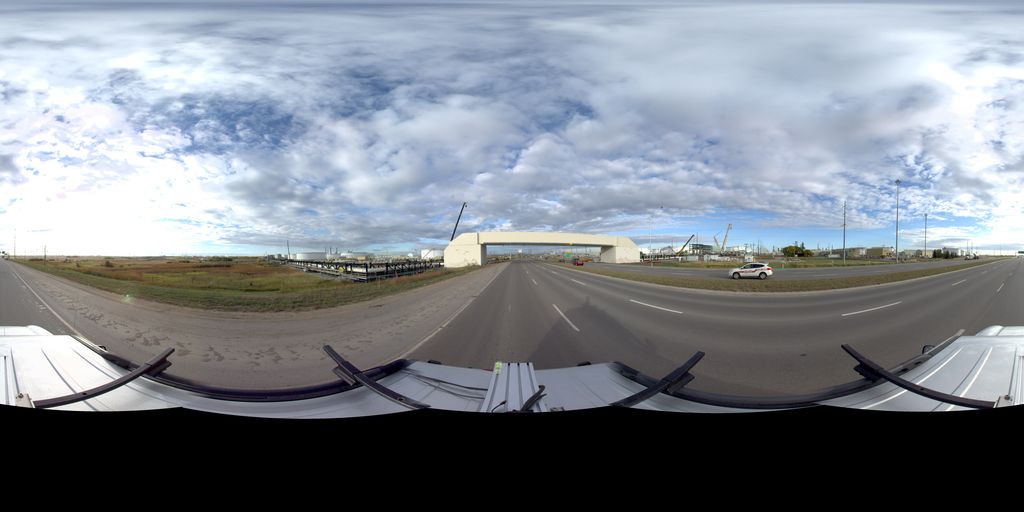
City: edmonton